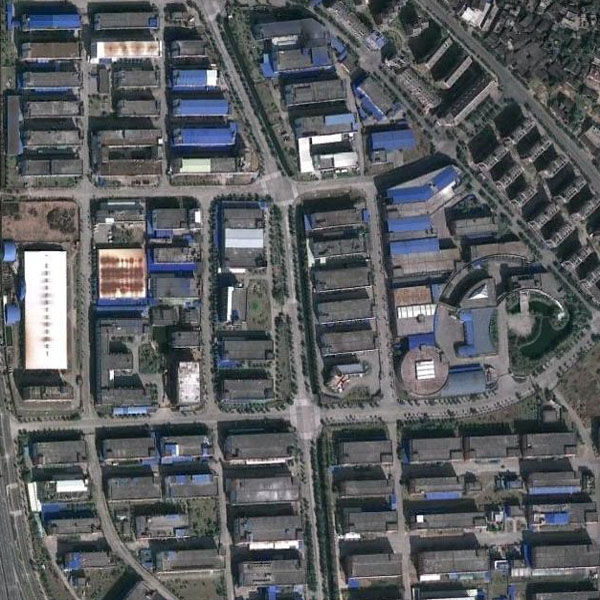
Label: Industrial